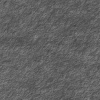
Atmospheric dust classification: not_dusty